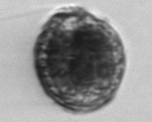
Label: Alexandrium_catenella